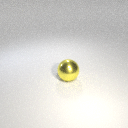
large yellow metal sphere